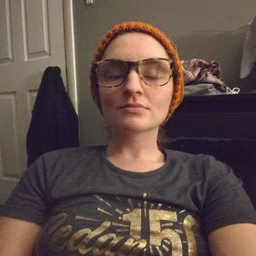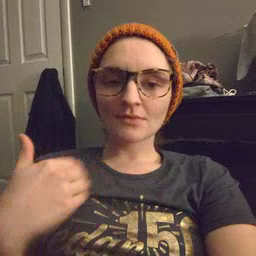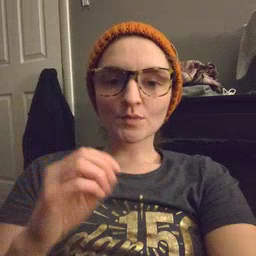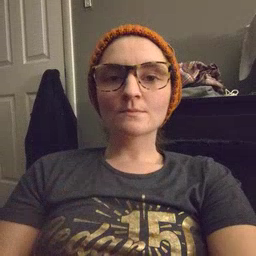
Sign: haveto